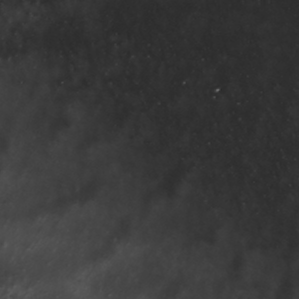
Label: non_frost